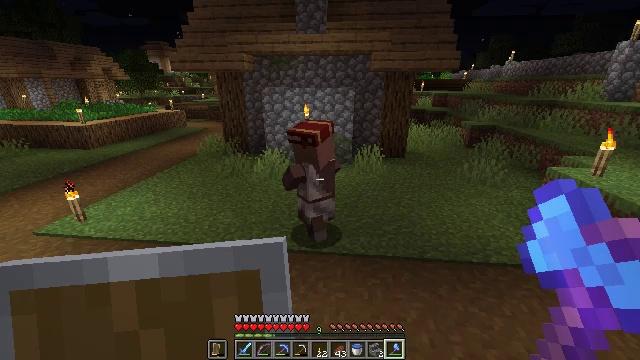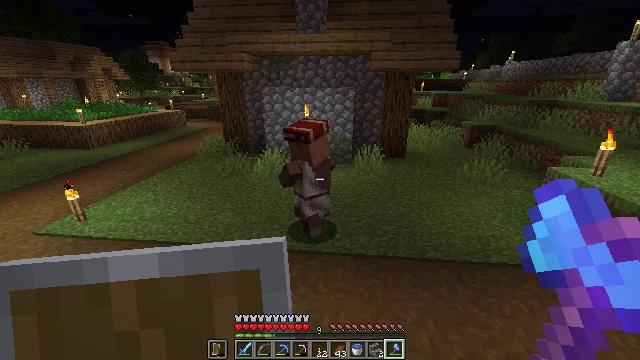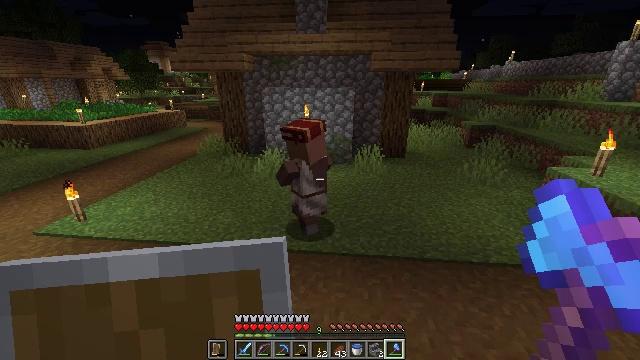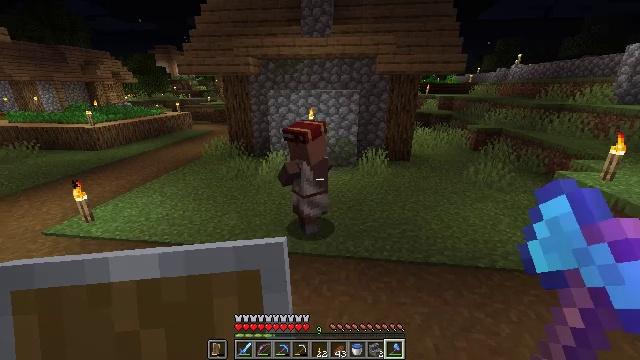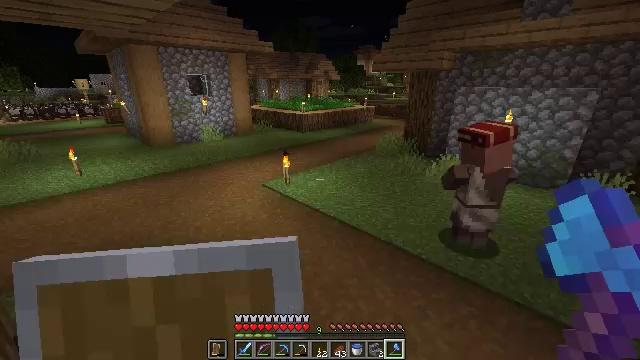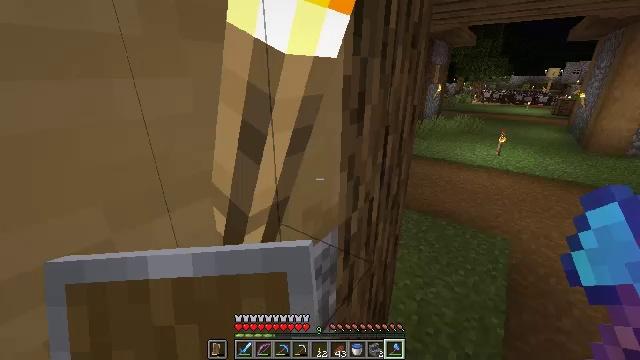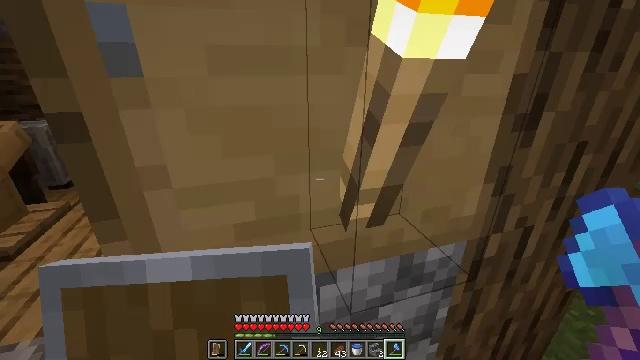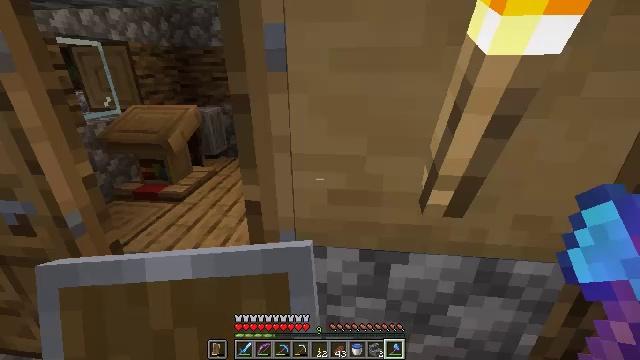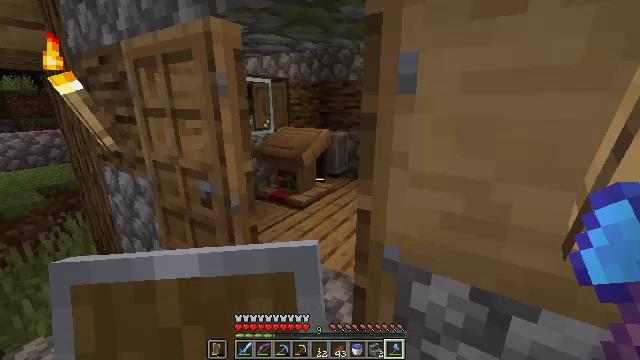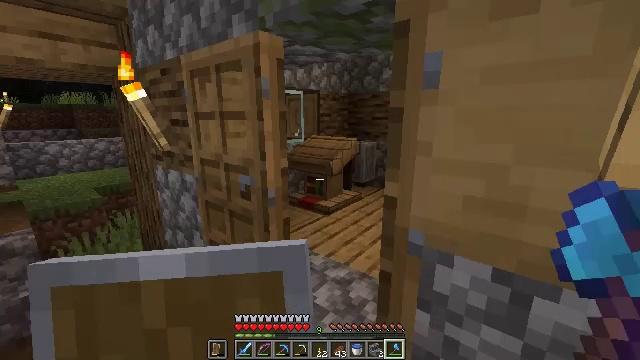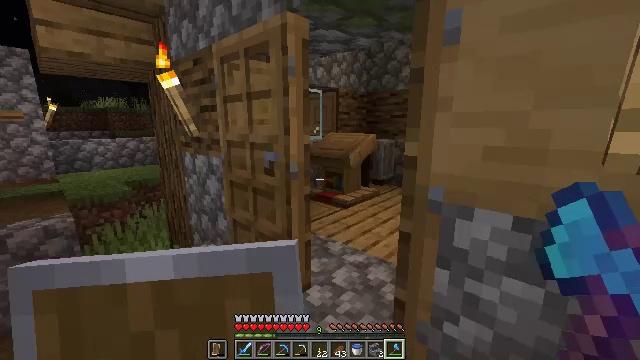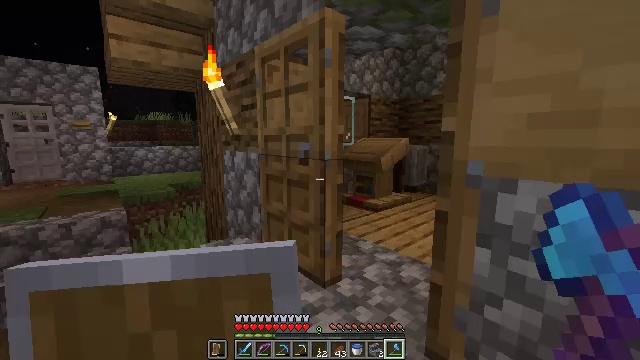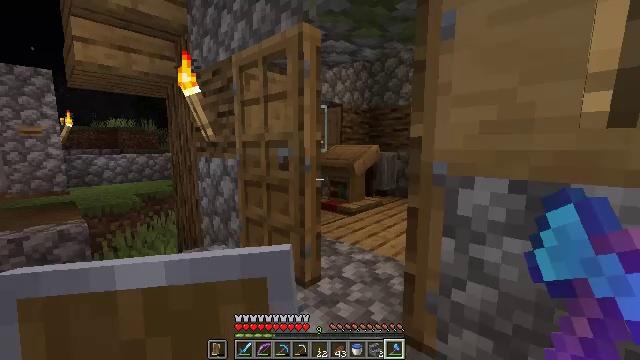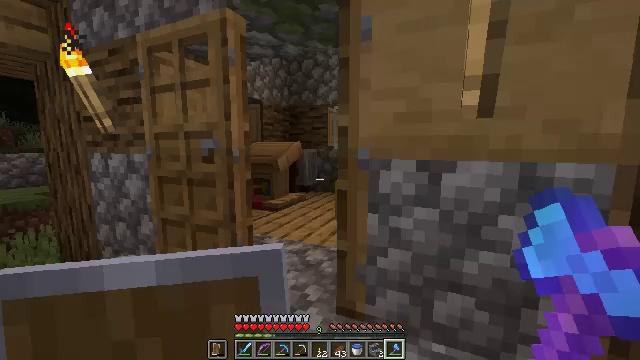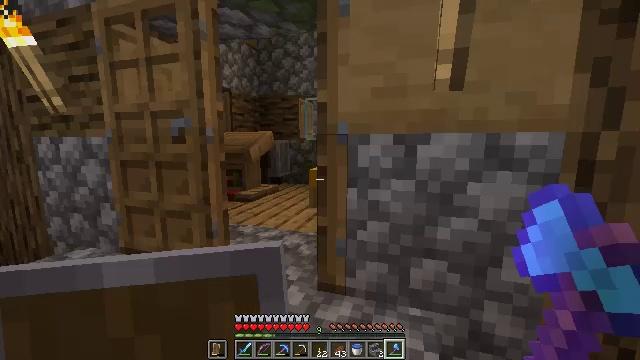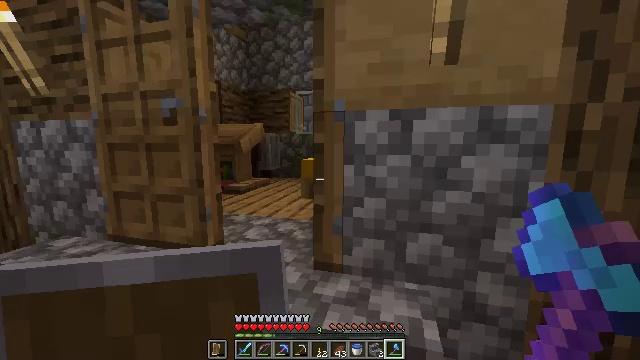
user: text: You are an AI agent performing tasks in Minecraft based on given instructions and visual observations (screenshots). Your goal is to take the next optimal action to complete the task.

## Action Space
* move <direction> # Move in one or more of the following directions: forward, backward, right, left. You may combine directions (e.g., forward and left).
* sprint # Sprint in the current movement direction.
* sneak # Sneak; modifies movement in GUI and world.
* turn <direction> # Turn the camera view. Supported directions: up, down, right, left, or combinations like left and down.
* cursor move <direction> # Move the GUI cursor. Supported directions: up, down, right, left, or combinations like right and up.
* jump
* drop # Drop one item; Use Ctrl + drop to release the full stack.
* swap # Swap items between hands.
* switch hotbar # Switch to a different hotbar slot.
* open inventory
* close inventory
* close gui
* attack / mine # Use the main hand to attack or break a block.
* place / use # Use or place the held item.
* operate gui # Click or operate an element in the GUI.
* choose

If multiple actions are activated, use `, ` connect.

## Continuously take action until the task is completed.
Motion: motion action
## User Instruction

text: Attack the oak pressure plate to pick it up.
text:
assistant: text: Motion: no_op
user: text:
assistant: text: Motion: no_op
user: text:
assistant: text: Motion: turn left
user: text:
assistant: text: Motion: turn left
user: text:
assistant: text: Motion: move back and move right, turn left and down
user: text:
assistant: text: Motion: move back and move right, turn left
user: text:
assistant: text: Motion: move back, turn left
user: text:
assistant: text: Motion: move back, turn left and up
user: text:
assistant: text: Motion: turn left and up
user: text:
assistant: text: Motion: turn left and up
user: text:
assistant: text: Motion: turn left and up
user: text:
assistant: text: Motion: turn right and up
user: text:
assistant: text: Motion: move left, turn right
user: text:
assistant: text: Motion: move left, turn right
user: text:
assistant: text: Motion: move left, turn right
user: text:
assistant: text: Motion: move left, turn right
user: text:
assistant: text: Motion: turn right
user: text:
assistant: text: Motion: turn right
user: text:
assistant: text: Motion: turn right
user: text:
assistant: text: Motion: use / place
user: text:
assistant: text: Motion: no_op
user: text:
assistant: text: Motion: turn right
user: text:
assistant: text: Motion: move forward, turn right and down
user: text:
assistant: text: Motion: move forward, turn right
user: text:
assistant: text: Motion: move forward, sprint, turn right and down
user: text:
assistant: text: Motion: move forward, sprint, turn right
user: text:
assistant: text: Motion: move forward, turn right and down
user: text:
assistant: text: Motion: move forward, turn right
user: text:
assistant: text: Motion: move forward, sprint, turn right and up
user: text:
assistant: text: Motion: move forward, sprint, turn right